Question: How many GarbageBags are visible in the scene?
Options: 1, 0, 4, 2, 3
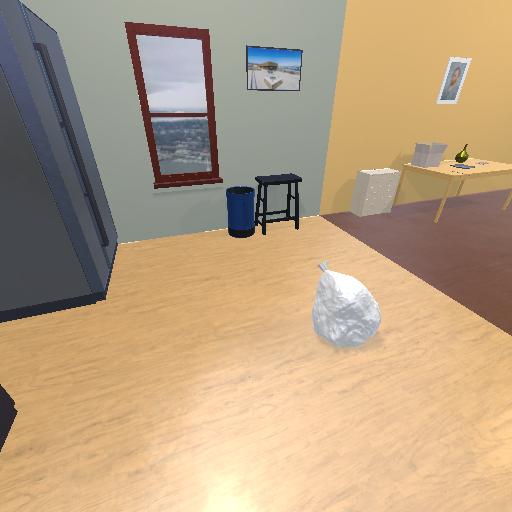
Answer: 1